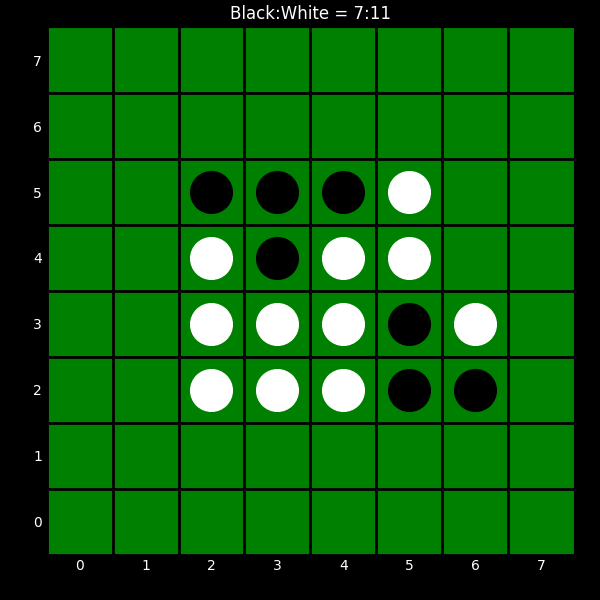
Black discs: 7
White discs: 11